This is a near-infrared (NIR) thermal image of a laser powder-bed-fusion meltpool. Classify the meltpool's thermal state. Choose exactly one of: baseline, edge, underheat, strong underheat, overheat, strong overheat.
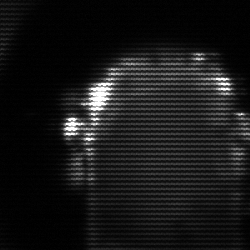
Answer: baseline